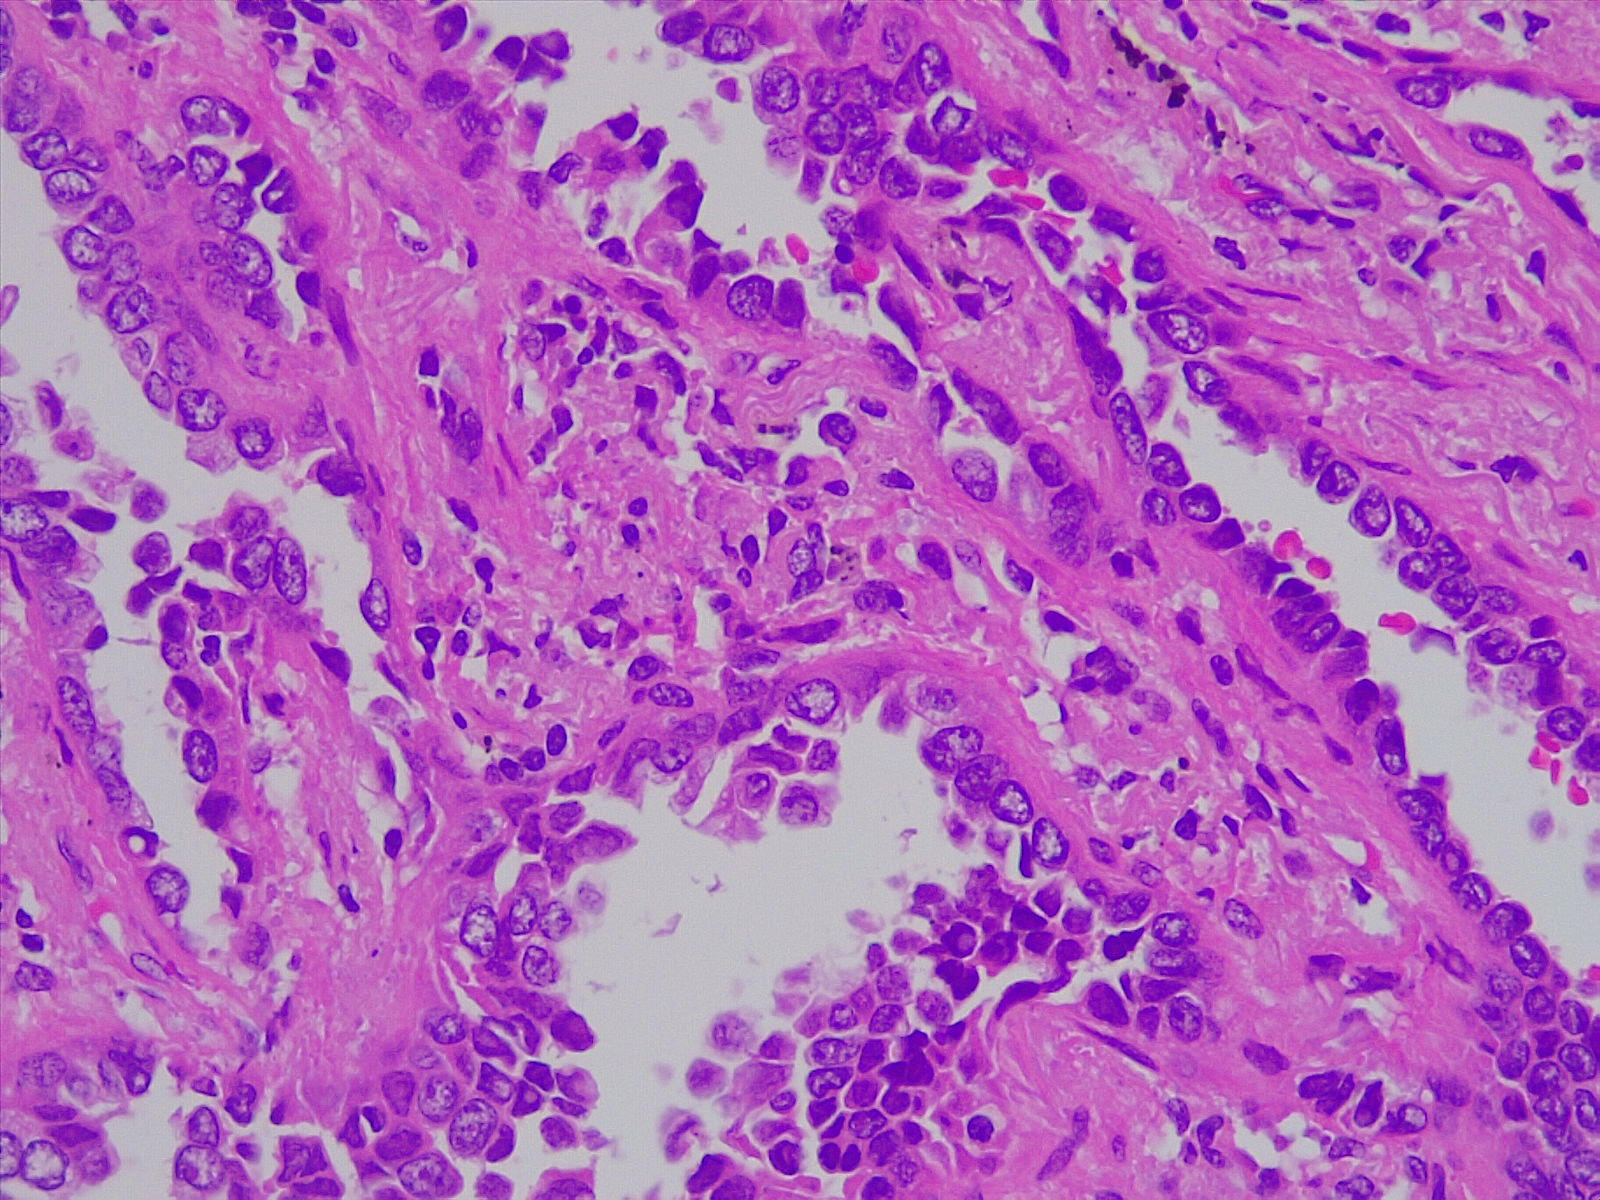
Label: lung adenocarcinoma, well differentiated